Question: Check the screenshot below; all I want to do is to rename the "Author" for all users who get access to the backend. And it would be better if it's a global change.

<URL>
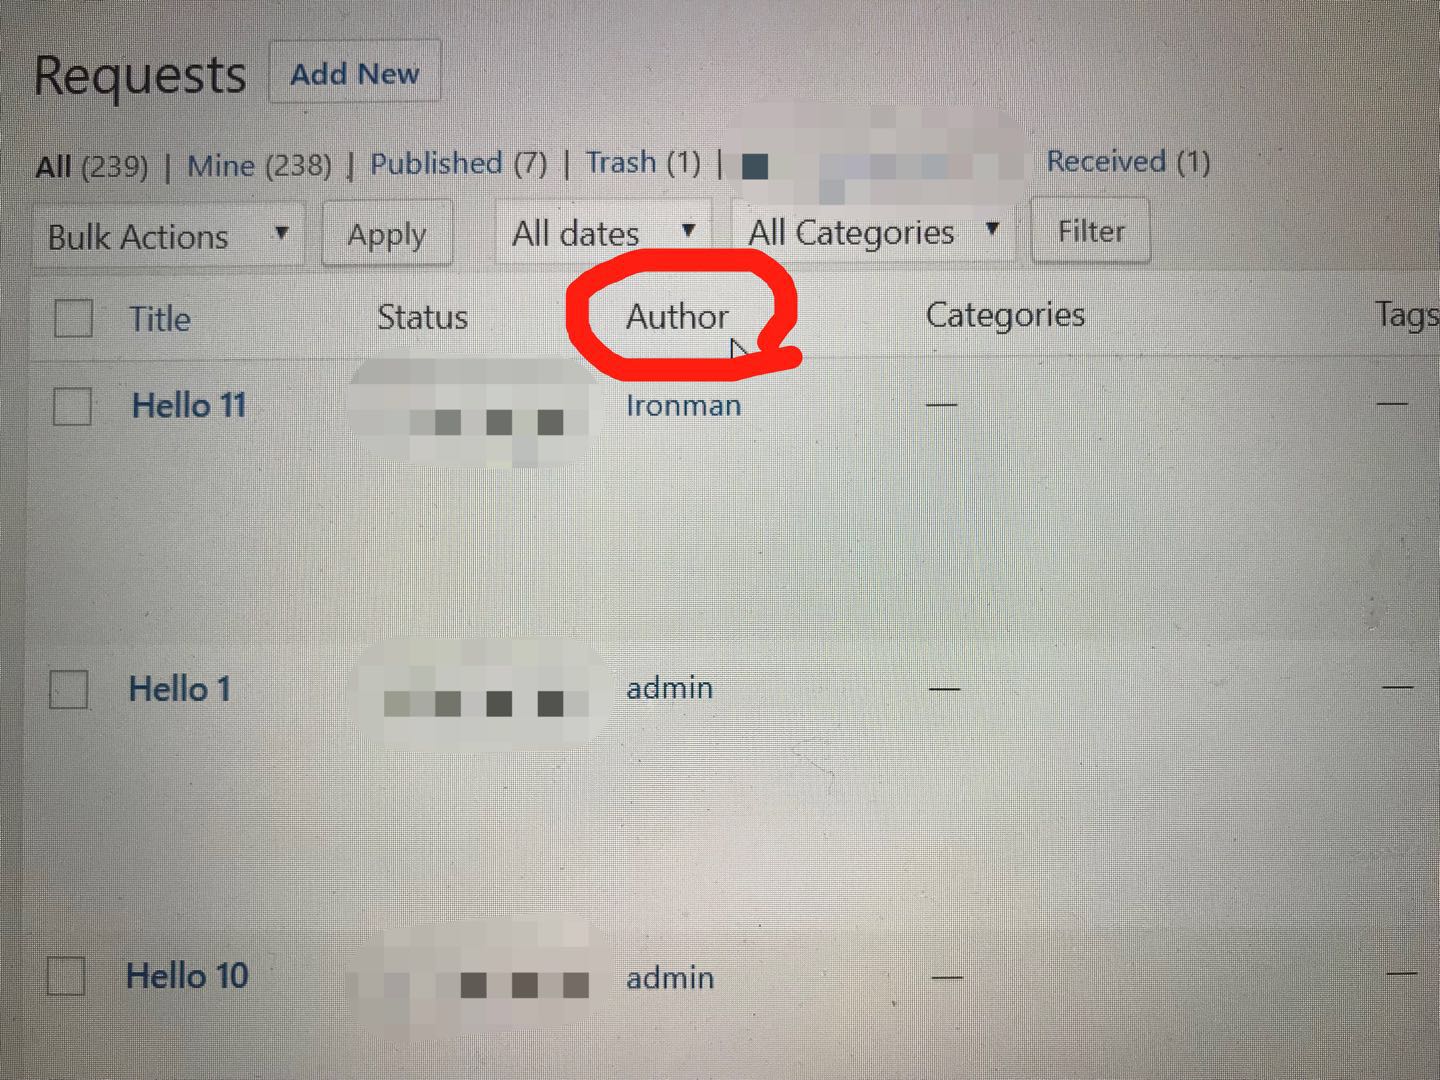
Answer: You can use 'manage_edit-post_columns' filter, so add below code to your 'functions.php' file:
'''
add_filter( 'manage_edit-post_columns', 'rename_author_column' );
function rename_author_column( $columns ) {
$columns['author'] = 'Posted by';
return $columns;
}
'''
<URL>
To change the title of author metabox in single post edits, add this code to your 'functions.php':
'''
add_action('add_meta_boxes', 'change_author_metabox');
function change_author_metabox() {
global $wp_meta_boxes;
$wp_meta_boxes['post']['normal']['core']['authordiv']['title']= 'Posted by';
}
'''